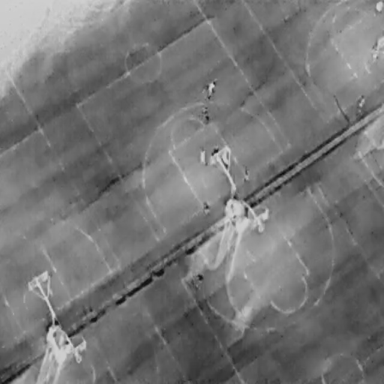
There are ten People in the infrared image.